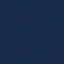
Land use / land cover: SeaLake